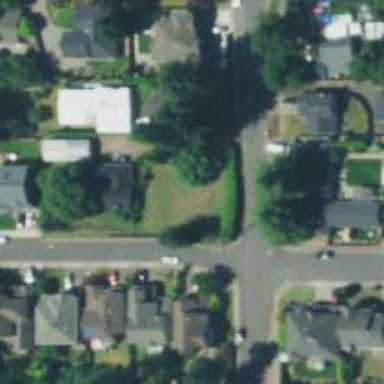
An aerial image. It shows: Residential road.